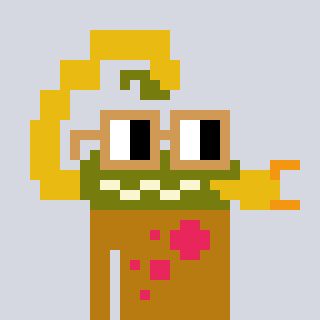
a pixel art character with square brown glasses, a scorpion-shaped head and a gold-colored body on a cool background